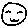
Label: smiley face